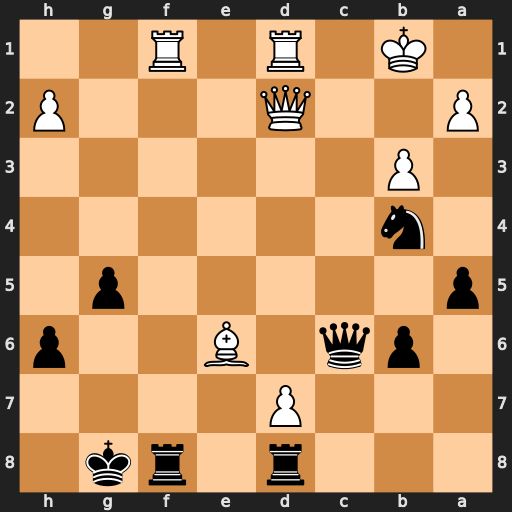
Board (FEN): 3r1rk1/3P4/1pq1B2p/p5p1/1n6/1P6/P2Q3P/1K1R1R2
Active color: b
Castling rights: -
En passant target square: -
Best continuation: Qxe6 Rxf8+ Kxf8 Qd6+ Qxd6